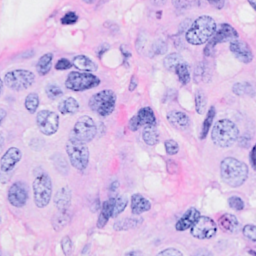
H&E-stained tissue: Breast